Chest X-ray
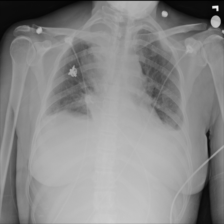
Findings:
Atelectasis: negative
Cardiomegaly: negative
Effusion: positive
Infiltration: negative
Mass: positive
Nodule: negative
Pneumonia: negative
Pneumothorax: negative
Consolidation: positive
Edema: negative
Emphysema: negative
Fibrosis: negative
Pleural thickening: negative
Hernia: negative